Interaction volume radius: 10 \u00c5
Interaction volume height: 20 \u00c5
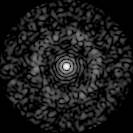
Disorder parameter: 0.817